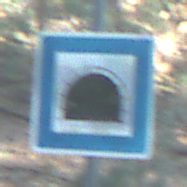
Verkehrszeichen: Tunnel
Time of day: MorningAfternoon
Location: Outdoor (Nature)
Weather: Clear
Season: NotSpecified
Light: Natural